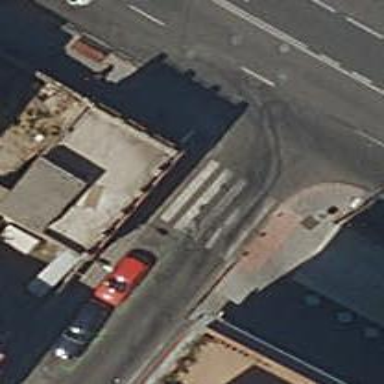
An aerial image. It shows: Marked crossing on the road.